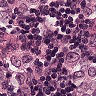
Metastatic tissue present: yes